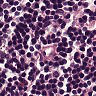
Metastatic tissue present: no